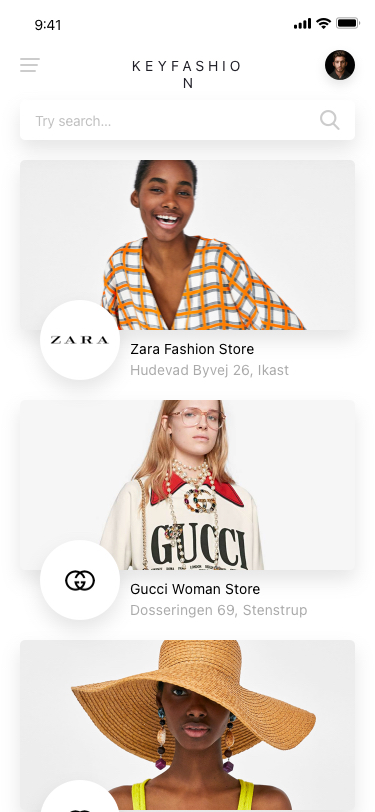
Text in this UI design:
Gucci Woman Store
Dosseringen 69, Stenstrup
Zara Fashion Store
Hudevad Byvej 26, Ikast
Try search…
KEYFASHION